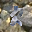
Label: 2